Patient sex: M
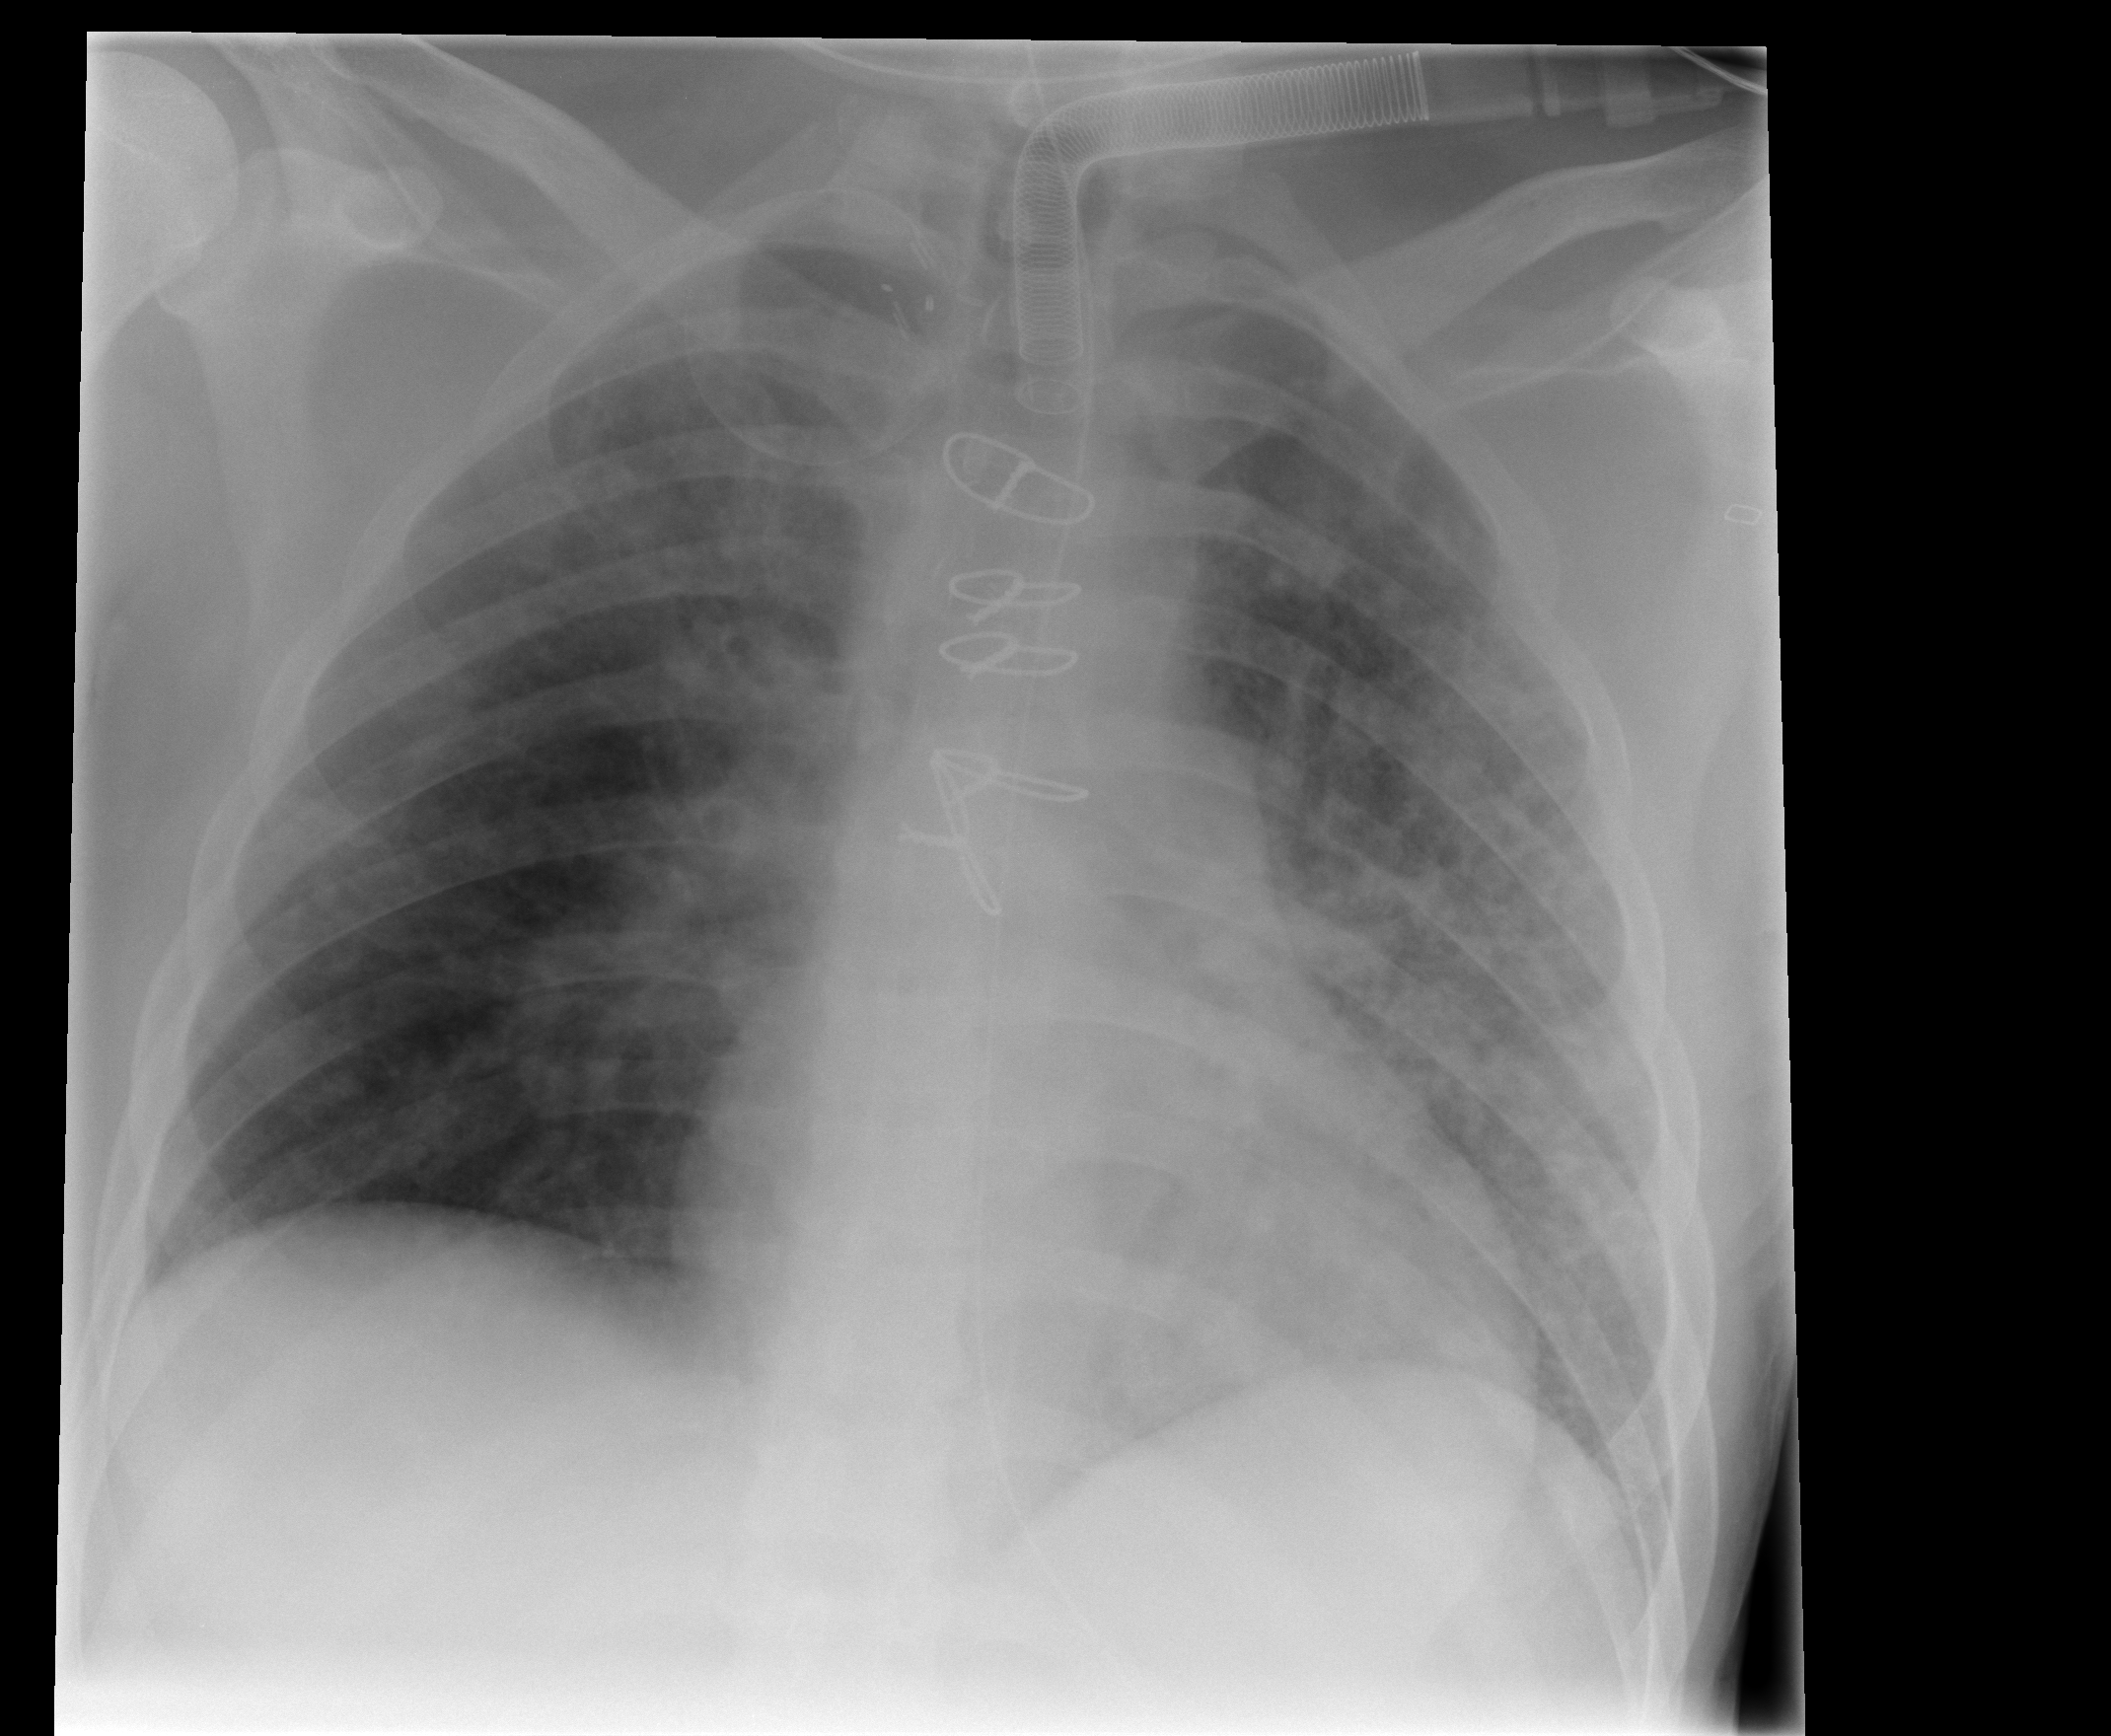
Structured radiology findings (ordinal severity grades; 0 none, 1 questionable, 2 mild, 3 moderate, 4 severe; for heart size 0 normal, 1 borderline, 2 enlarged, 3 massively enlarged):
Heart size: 1
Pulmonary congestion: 0
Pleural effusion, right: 0
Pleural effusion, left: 0
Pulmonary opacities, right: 2
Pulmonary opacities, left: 4
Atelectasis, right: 2
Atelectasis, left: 2